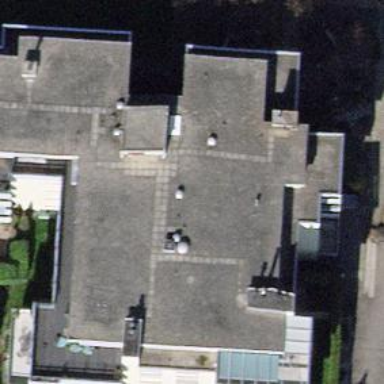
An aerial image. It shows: Building.